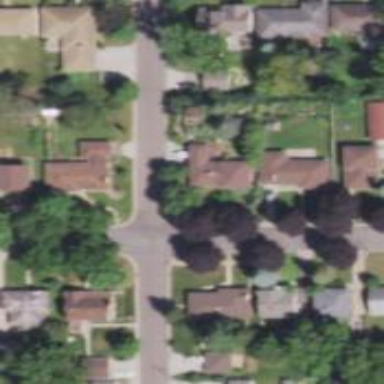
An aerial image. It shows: Residential road with sidewalk on the left.